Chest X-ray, PA view. Patient: 62 years old, sex M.
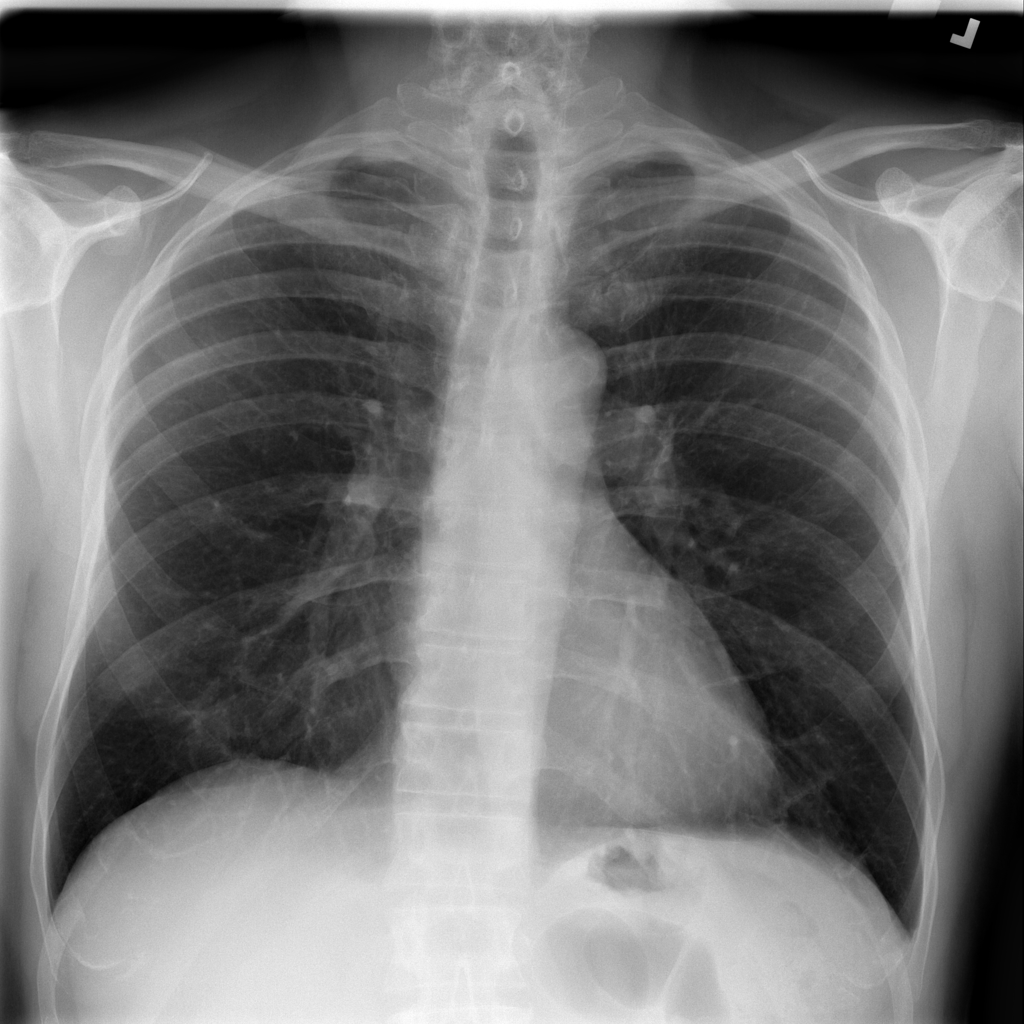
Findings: No Finding